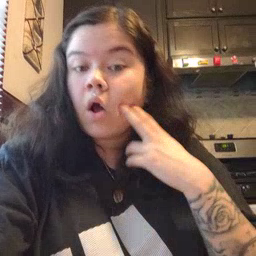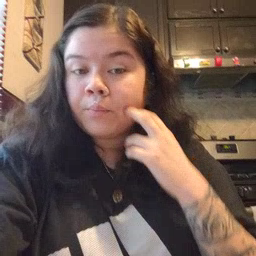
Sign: gum